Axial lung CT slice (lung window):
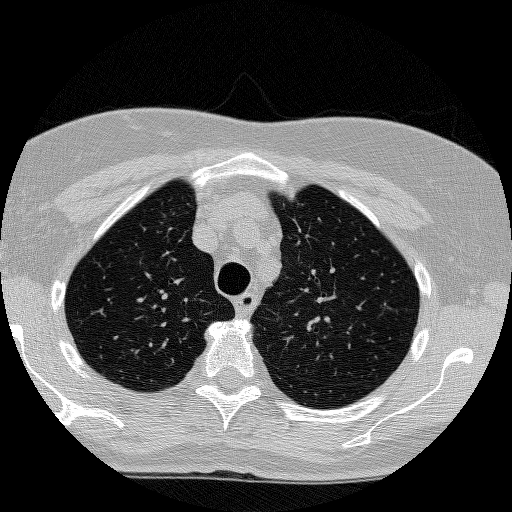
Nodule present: no